Field crop: maize
Growth stage: 1
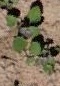
Species: chenopodium